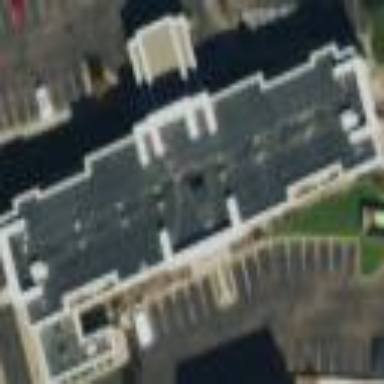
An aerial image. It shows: Hotel building.